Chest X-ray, PA view. Patient: 42 years old, sex M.
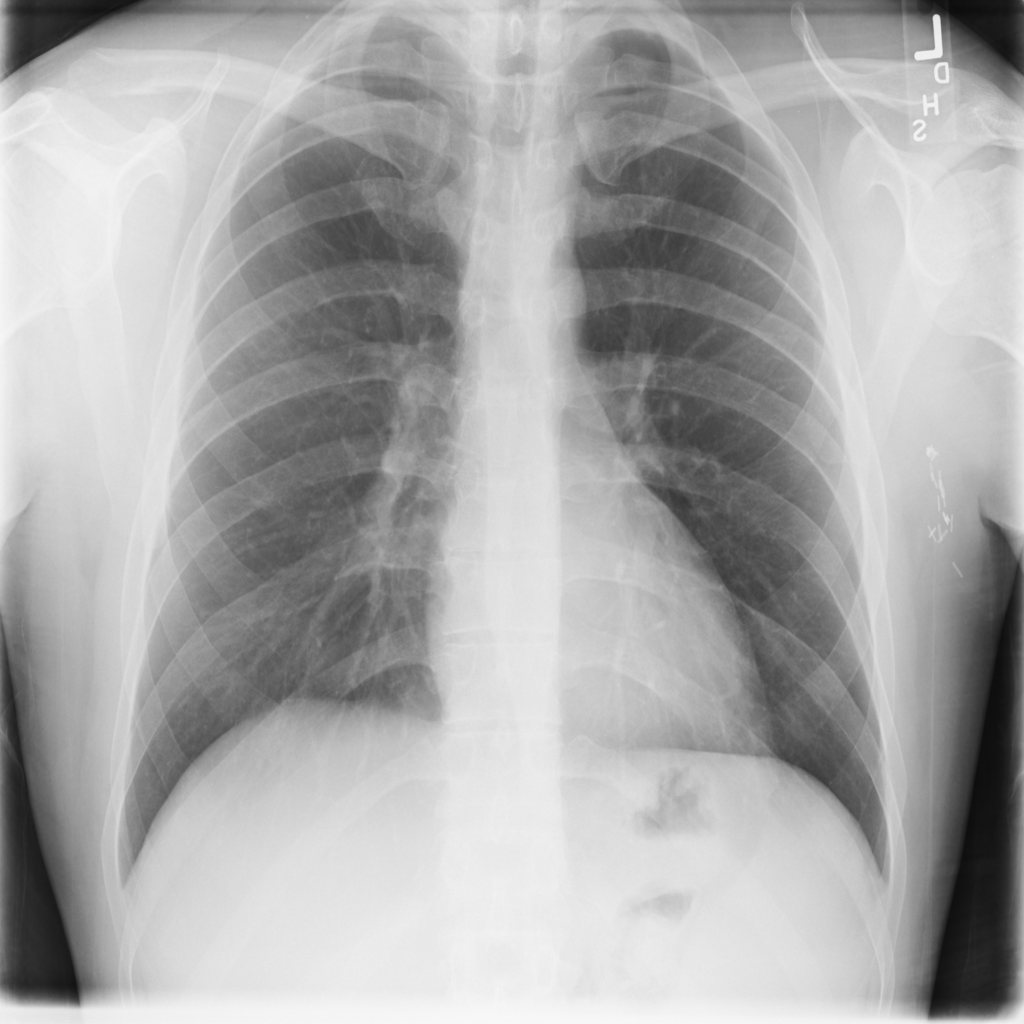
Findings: No Finding